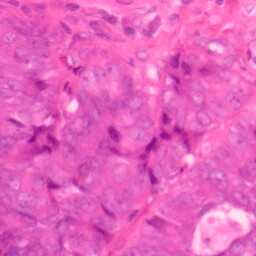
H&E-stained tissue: Colon